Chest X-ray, AP view. Patient: 33 years old, sex F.
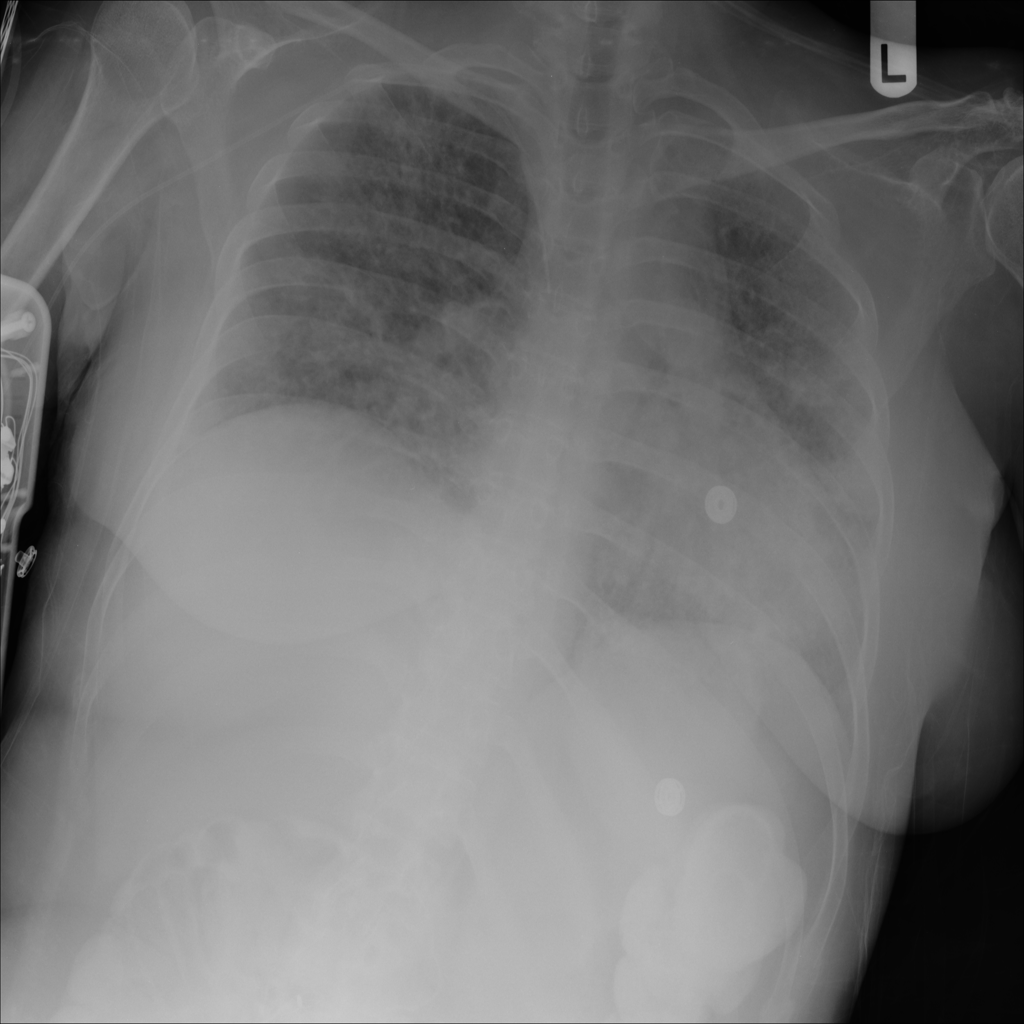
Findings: Infiltration, Pneumonia